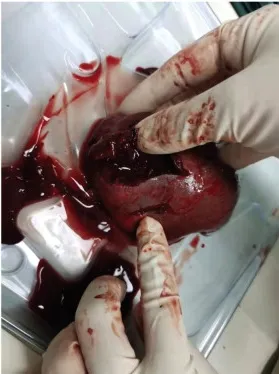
Images of abdominal computed tomography and ruptured spleen. (B) Two lacerations of the ruptured spleen.
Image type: medical_photograph (other_medical_photograph)